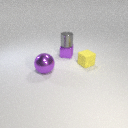
small purple metal cube behind large purple metal sphere